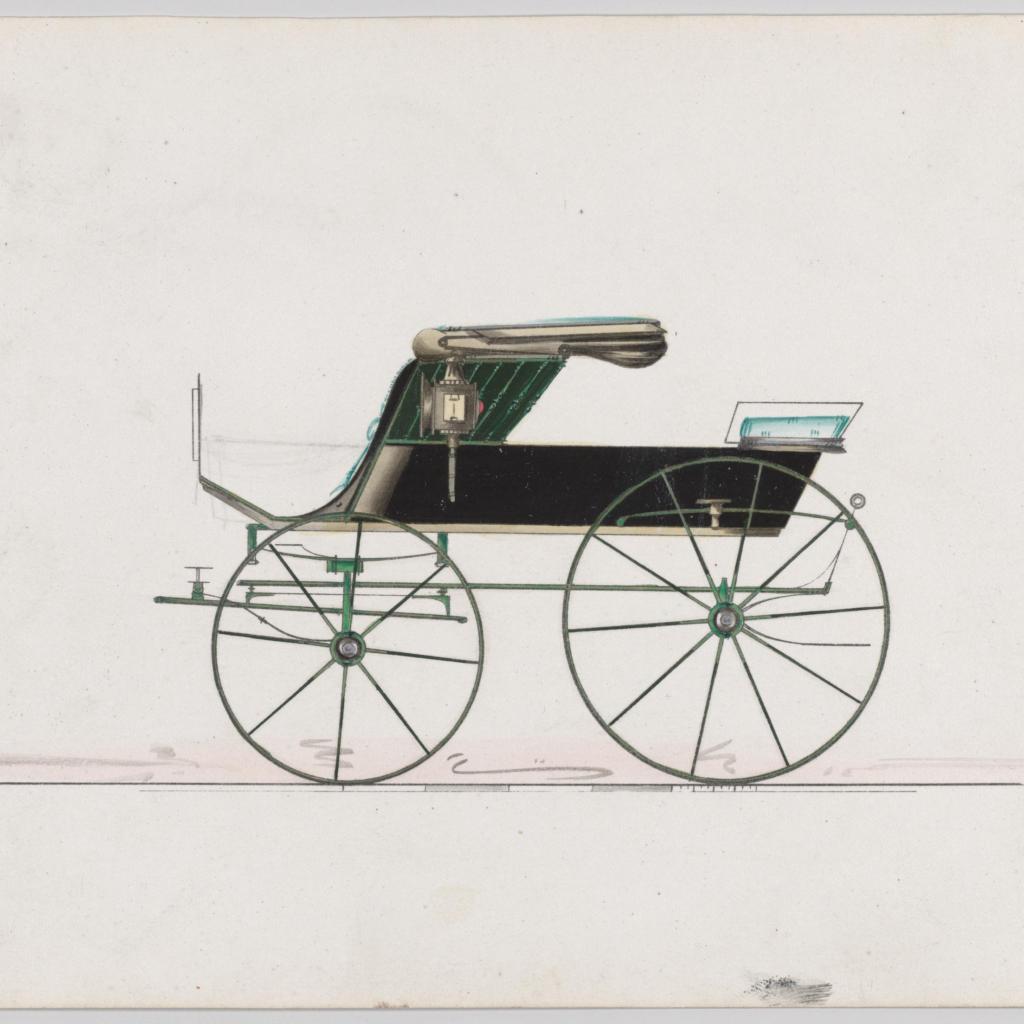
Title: Design for Stanhope Phaeton
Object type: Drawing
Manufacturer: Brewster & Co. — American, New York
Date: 1850–70
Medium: Pen and black ink, watercolor and gouache with gum arabic
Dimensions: sheet: 6 x 8 1/4 in. (15.2 x 21 cm)
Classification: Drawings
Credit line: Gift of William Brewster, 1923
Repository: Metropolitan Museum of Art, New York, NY